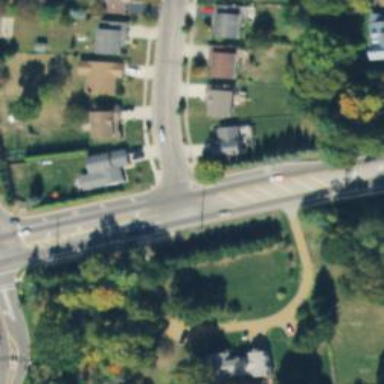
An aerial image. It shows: Secondary road.